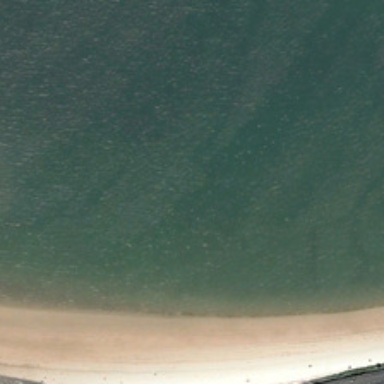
A large piece of green ocean is near yellow beach .